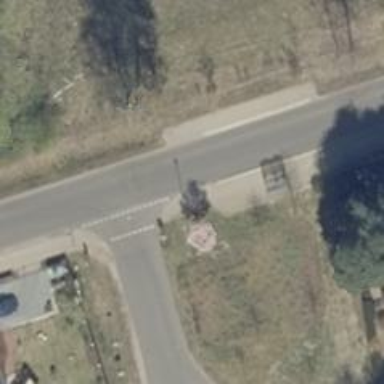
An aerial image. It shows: Uncontrolled crossing on the road.